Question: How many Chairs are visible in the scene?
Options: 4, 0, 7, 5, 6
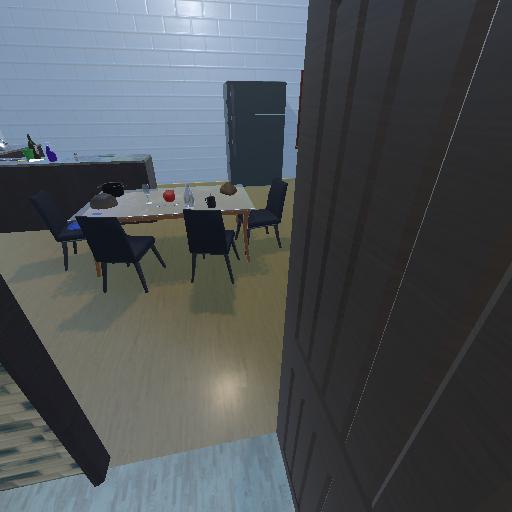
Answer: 4